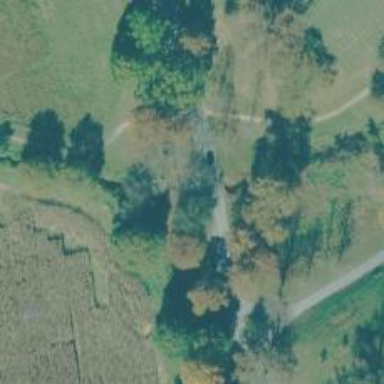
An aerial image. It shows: Culvert tunnel.